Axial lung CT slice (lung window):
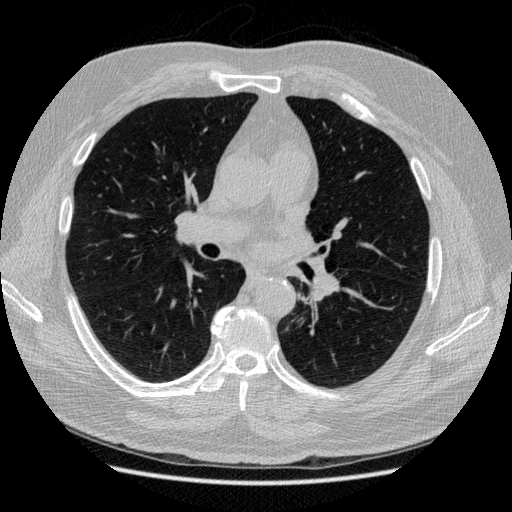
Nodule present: no